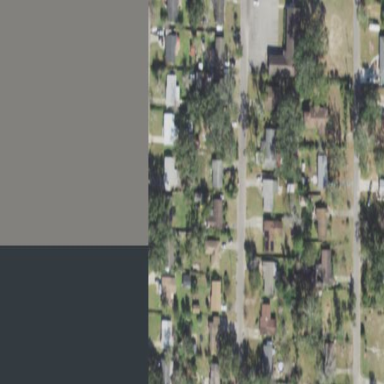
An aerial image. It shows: Residential area composed of single-family homes.